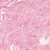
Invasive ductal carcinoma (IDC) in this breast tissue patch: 0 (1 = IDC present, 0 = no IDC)